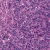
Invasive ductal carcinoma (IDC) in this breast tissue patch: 1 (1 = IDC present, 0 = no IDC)